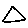
Label: triangle